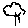
Label: tree